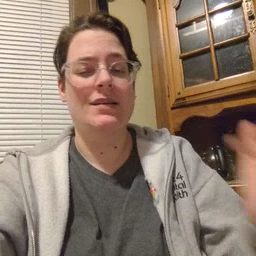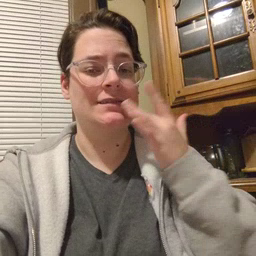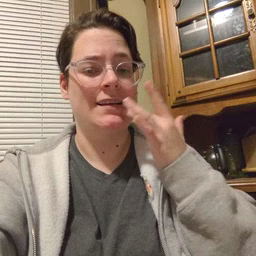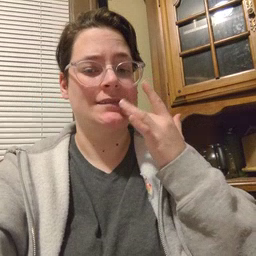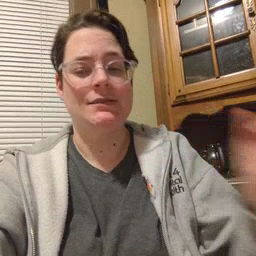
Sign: taste